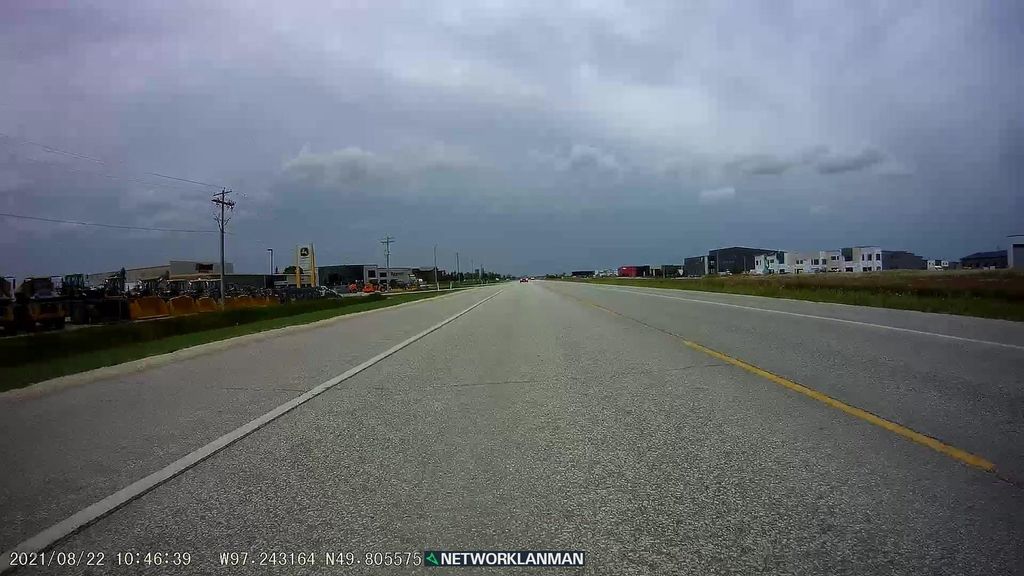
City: winnipeg